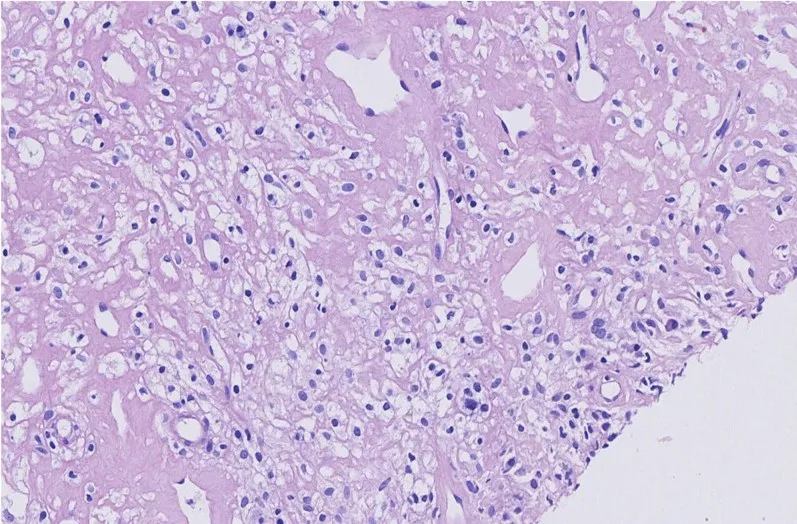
Microscopic findings for the biopsied specimen before the chemotherapy regimen was chosen. T cell/histiocyte-rich large B cell lymphoma.
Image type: pathology (h&e)